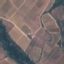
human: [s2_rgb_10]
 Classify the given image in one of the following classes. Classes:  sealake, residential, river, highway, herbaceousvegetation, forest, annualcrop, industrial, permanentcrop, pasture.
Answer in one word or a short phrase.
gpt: PermanentCrop